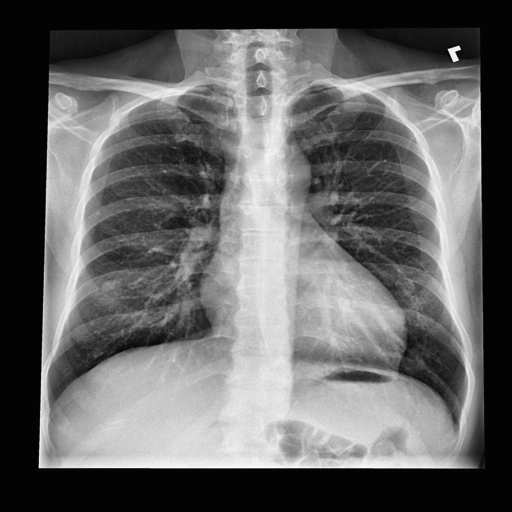
Finding: NORMAL